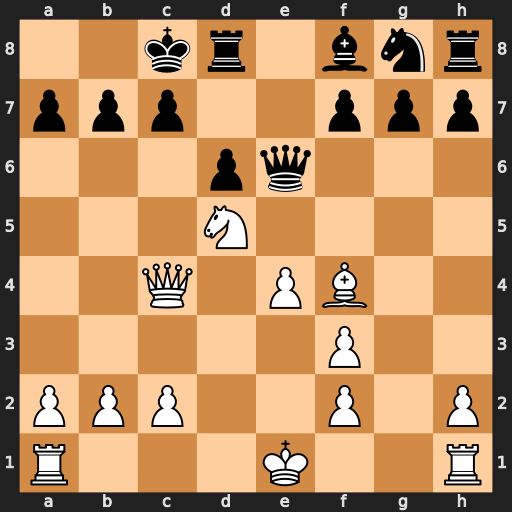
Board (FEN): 2kr1bnr/ppp2ppp/3pq3/3N4/2Q1PB2/5P2/PPP2P1P/R3K2R
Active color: w
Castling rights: KQ
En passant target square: -
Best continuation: Qxc7#